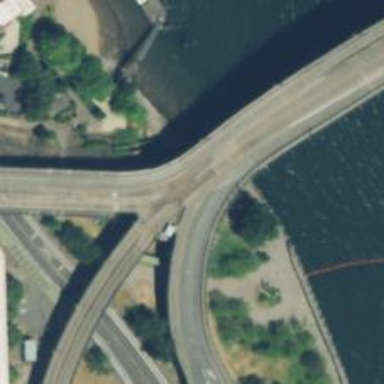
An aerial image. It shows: Secondary road on asphalt bridge with truss structure.